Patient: sex M, age 51
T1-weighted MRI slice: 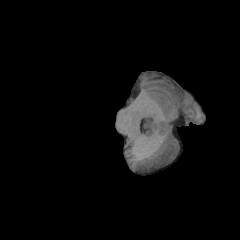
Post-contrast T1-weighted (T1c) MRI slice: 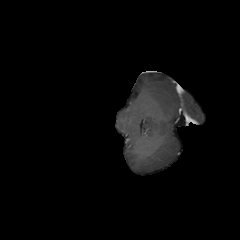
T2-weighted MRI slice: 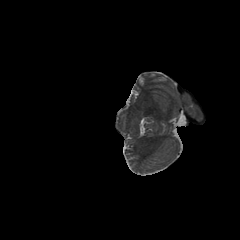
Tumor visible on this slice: no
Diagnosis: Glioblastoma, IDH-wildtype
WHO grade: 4